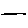
Label: line